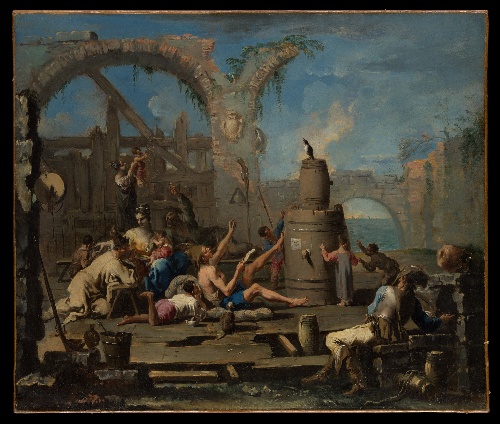
Title: The Tame Magpie
Artist: Alessandro Magnasco
Artist bio: Italian, Genoa 1667–1749 Genoa
Date: ca. 1707–8
Object type: Painting
Classification: Paintings
Medium: Oil on canvas
Dimensions: 25 x 29 1/2 in. (63.5 x 74.9 cm)
Department: European Paintings
Credit line: Purchase, Katherine D. W. Glover Gift, 1984
Accession year: 1984
Repository: Metropolitan Museum of Art, New York, NY
Tags: Birds|Children|Men|Women|Cats|Barrels